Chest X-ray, PA view. Patient: 24 years old, sex F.
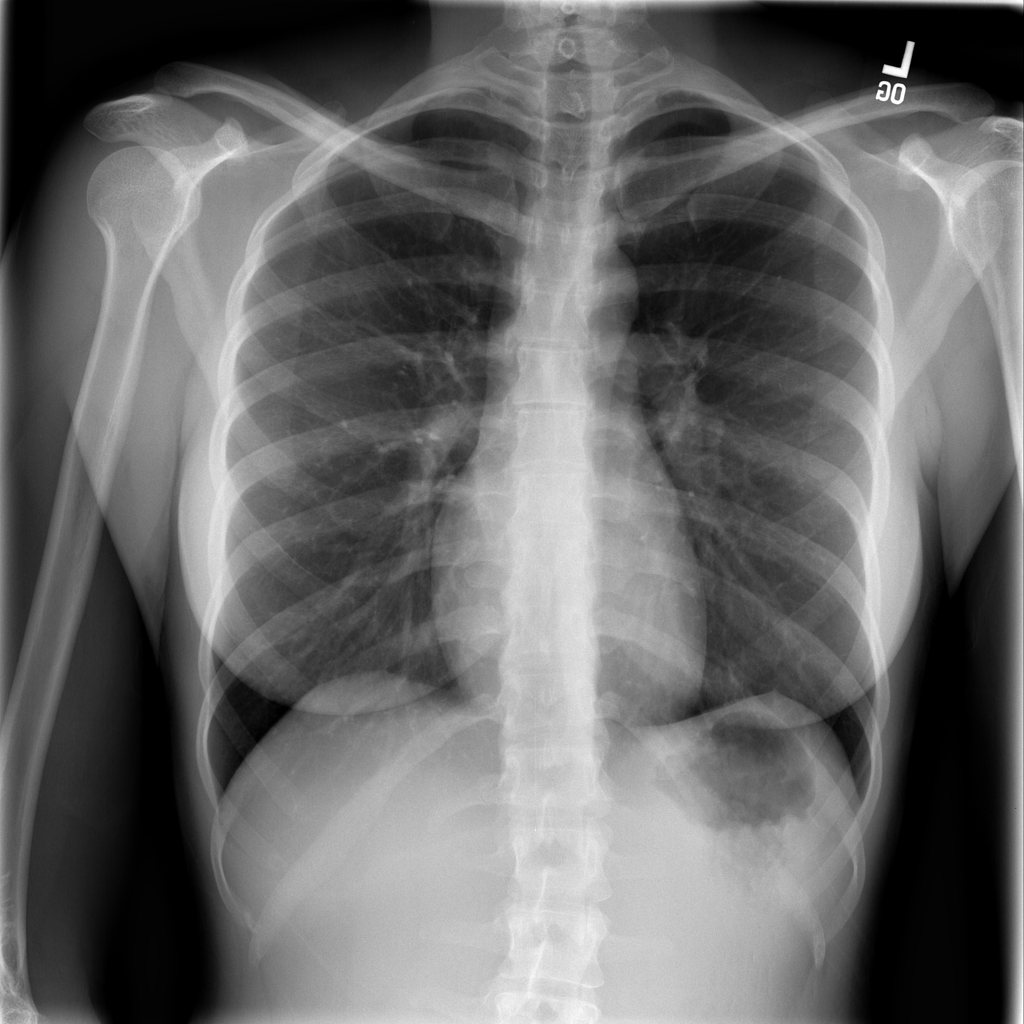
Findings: No Finding